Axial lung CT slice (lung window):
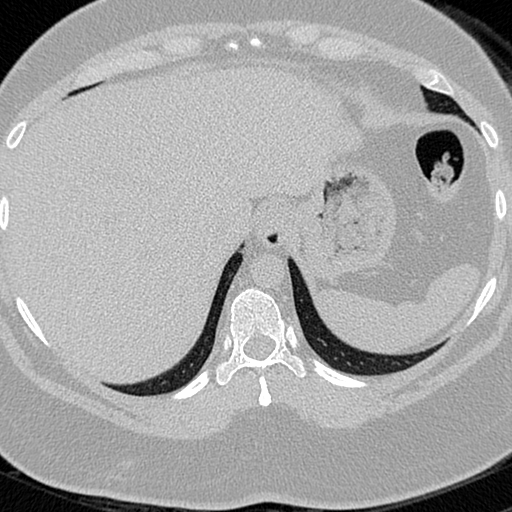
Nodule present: no